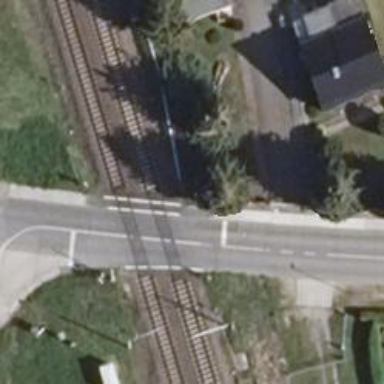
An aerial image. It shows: Level crossing with light signals and saltire markings.